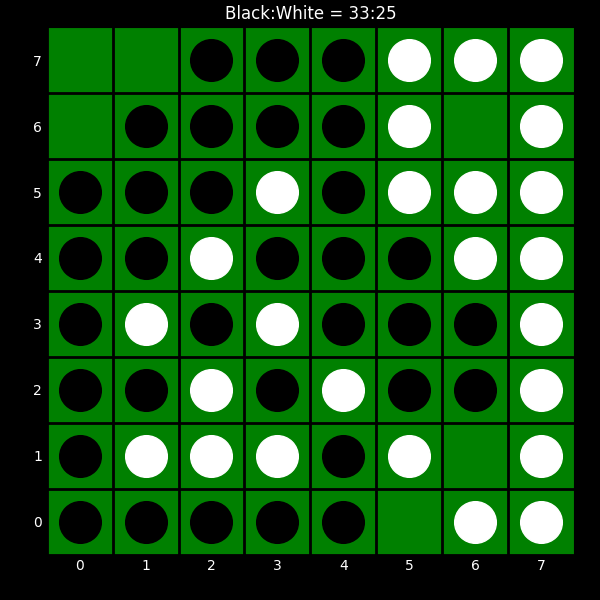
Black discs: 33
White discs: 25